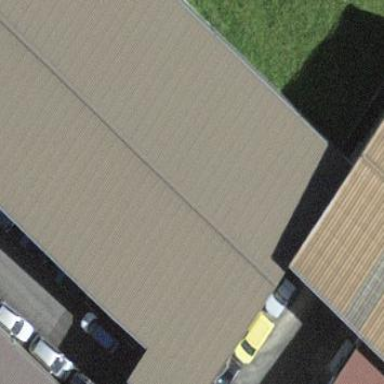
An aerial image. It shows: Warehouse building.